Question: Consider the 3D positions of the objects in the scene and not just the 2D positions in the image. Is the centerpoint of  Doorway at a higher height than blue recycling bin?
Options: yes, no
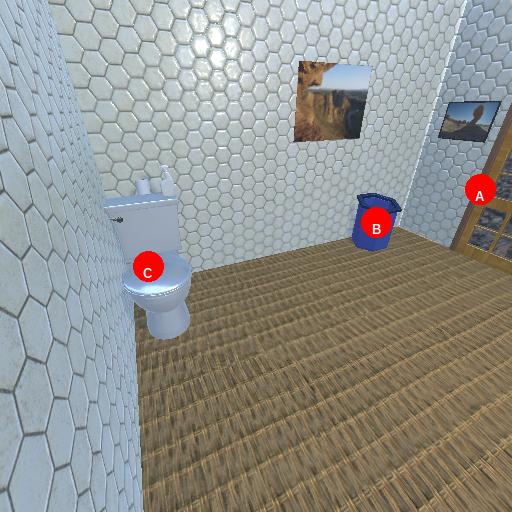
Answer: yes